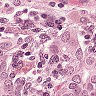
Metastatic tissue present: yes